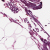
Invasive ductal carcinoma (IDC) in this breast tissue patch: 0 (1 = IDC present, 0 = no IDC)